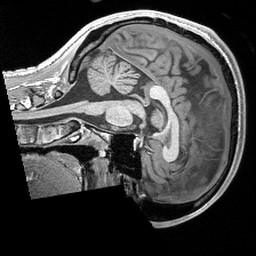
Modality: T1w
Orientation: sagittal
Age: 20
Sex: male
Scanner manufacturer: siemens
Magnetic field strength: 3 T
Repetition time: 2.4 s
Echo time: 0.00191 s